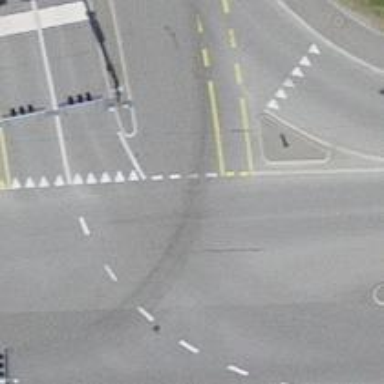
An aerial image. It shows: Tertiary road with asphalt surface.